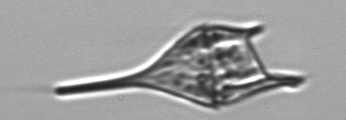
Label: Tripos_lineatus